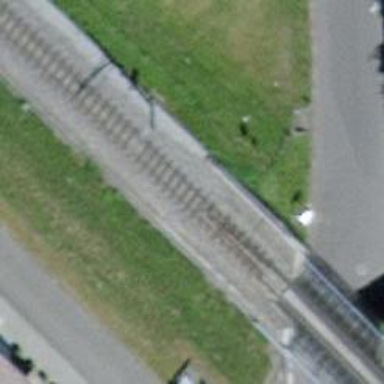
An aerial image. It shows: Narrow-gauge railway with one track running along embankment. The track is electrified with contact line.